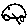
Label: car